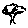
Label: tree